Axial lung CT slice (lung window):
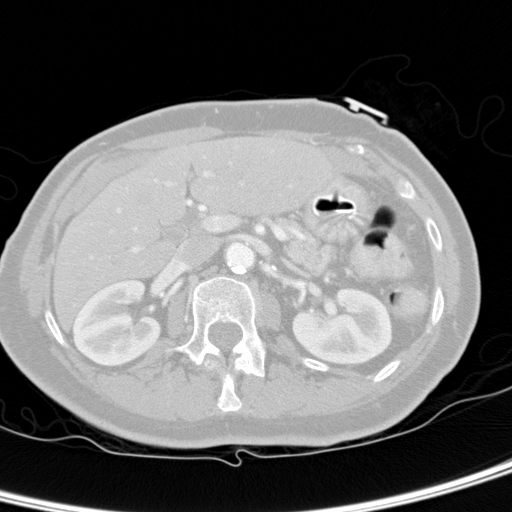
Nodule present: no